Field crop: tomato
Growth stage: 1
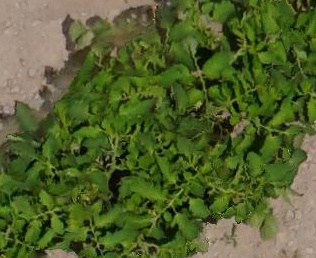
Species: tomato